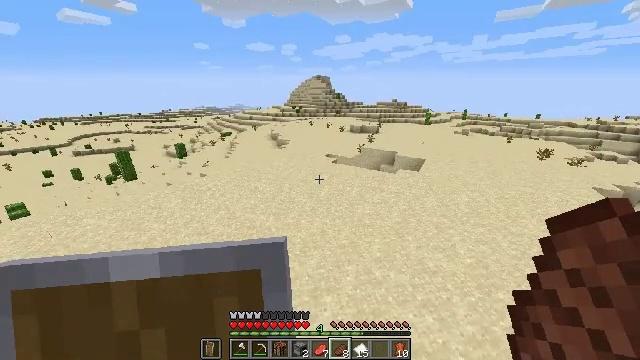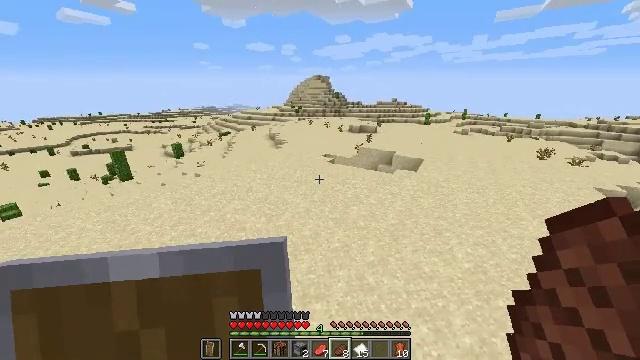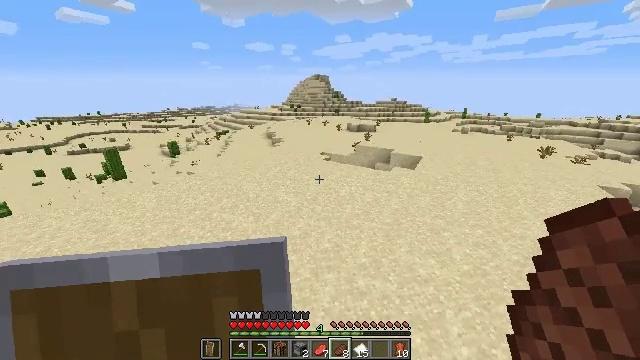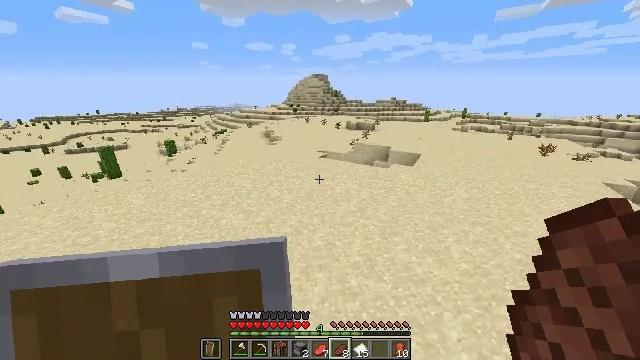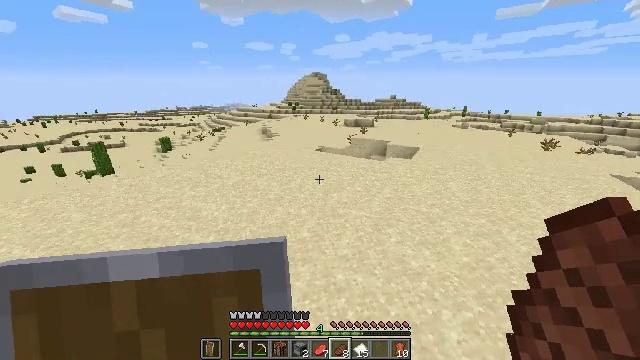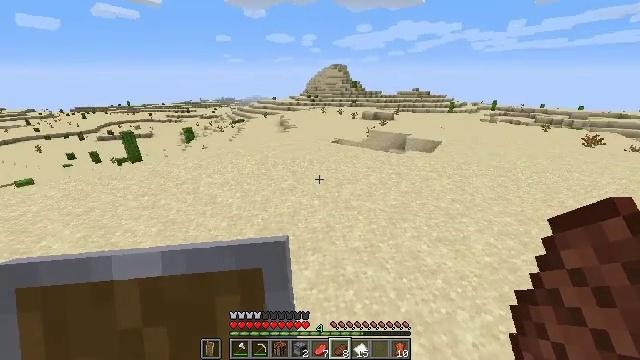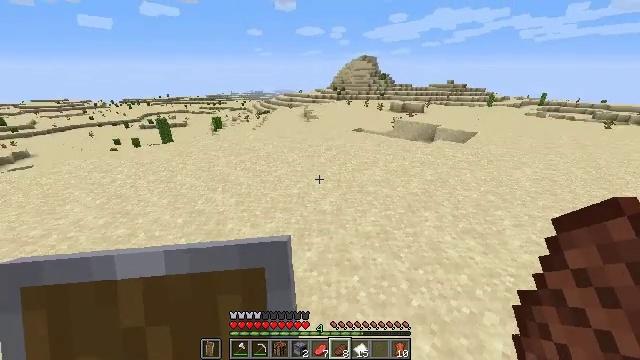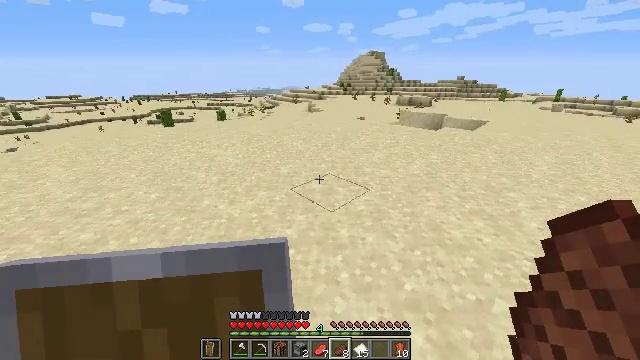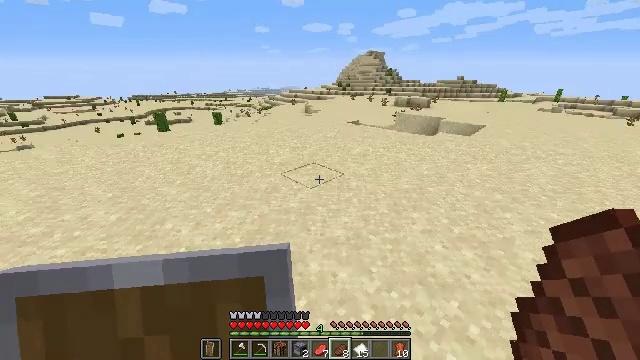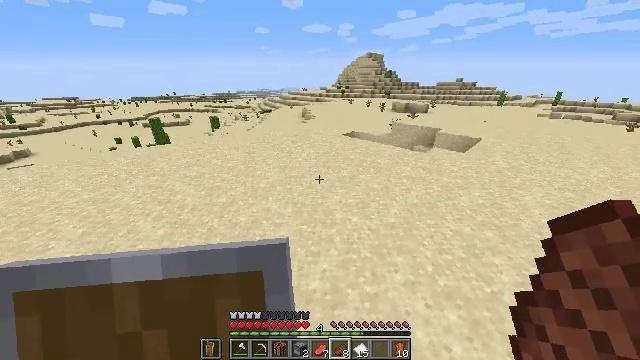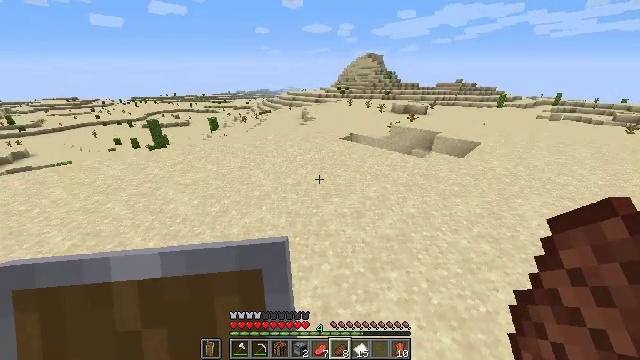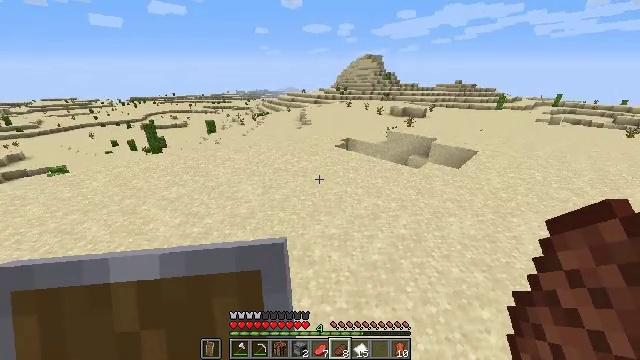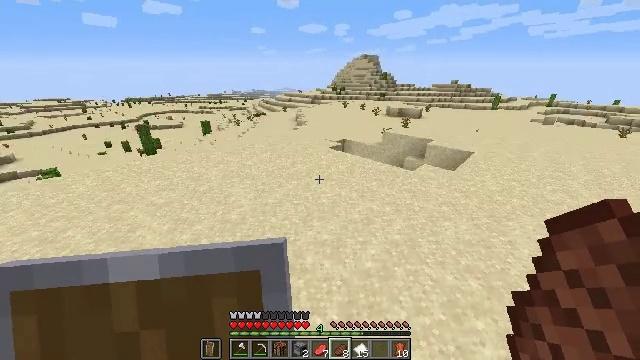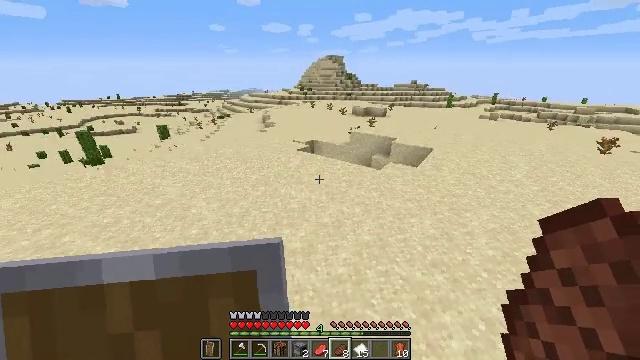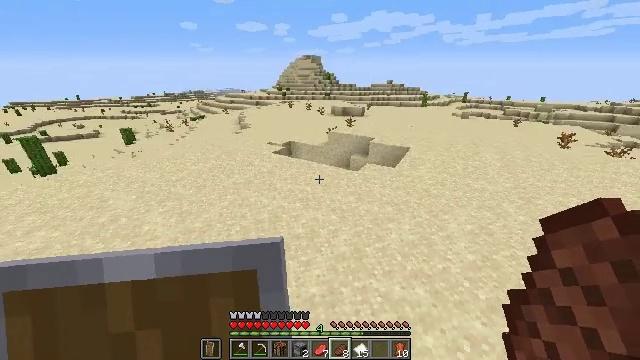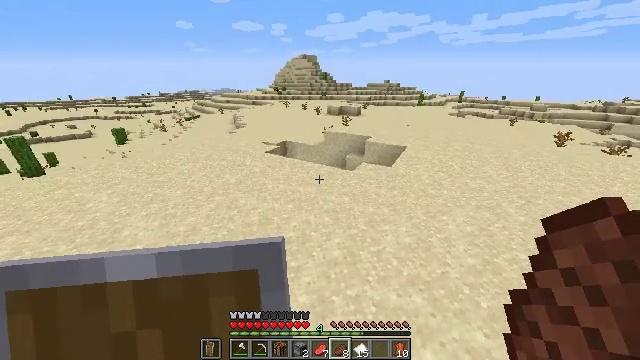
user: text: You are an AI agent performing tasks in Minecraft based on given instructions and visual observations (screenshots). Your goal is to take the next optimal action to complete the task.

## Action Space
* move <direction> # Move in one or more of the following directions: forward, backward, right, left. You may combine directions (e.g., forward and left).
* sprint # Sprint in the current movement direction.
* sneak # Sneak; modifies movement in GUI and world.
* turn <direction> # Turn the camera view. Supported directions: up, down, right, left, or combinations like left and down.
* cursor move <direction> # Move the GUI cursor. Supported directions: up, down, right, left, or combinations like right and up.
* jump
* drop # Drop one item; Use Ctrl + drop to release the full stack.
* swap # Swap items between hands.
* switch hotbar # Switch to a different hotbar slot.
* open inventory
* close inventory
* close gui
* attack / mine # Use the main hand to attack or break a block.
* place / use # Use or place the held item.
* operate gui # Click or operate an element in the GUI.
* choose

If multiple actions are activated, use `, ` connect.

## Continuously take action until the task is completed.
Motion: motion action
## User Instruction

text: Collect the dead bush from dry areas.
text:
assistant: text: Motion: move forward and move right, sprint, jump
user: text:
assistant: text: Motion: move forward and move right, sprint, jump
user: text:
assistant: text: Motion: move forward and move right, sprint, jump
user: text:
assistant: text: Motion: move forward and move right, sprint, jump
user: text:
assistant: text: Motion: move forward and move right, sprint, turn left and down, jump
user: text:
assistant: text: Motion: move forward and move right, sprint, turn left and down, jump
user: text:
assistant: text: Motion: move forward and move right, sprint, turn left, jump
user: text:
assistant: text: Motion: move forward and move right, sprint, jump
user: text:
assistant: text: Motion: move forward and move right, sprint, jump
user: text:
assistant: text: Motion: move forward and move right, sprint, jump
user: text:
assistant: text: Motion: move forward and move right, sprint, jump
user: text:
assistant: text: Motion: move forward and move right, sprint, jump
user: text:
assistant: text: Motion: move forward and move right, sprint, turn right, jump
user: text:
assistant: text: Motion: move forward and move right, sprint, turn right, jump
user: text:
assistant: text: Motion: move forward and move right, sprint, jump
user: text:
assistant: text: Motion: move forward and move right, sprint, jump
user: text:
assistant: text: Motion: move forward and move right, sprint, jump
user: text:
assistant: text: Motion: move forward and move right, sprint, jump
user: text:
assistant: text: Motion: move forward and move right, sprint, jump
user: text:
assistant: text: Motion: move forward, sprint, jump
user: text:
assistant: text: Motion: move forward, sprint, jump
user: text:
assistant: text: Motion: move forward, sprint, jump
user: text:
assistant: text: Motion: move forward, sprint, jump
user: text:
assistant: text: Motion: move forward, sprint, jump
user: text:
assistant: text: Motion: move forward, sprint, turn right and down, jump
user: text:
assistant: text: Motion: move forward, sprint, turn right and down, jump
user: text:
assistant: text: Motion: move forward, sprint, turn right, jump
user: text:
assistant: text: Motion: move forward, sprint, turn right and down, jump
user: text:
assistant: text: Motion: move forward, sprint, turn right, jump
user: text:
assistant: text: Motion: move forward, sprint, turn right